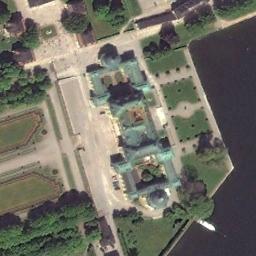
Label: palace